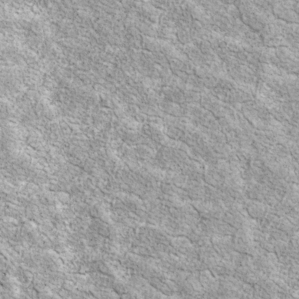
Label: non_frost